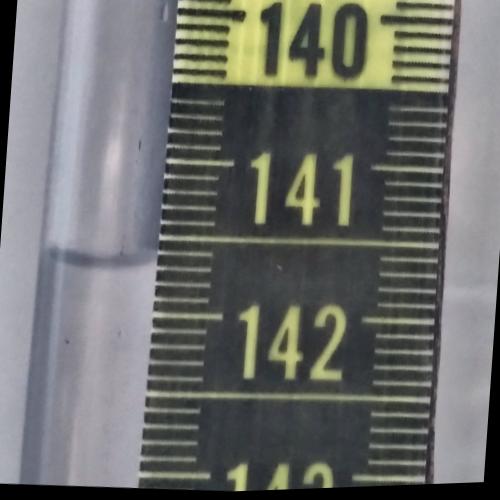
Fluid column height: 141.7 cm